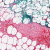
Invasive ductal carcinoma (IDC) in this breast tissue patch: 0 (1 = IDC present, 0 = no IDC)